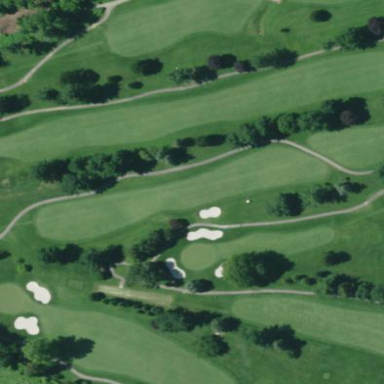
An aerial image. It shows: Golf fairway surrounded by grass.